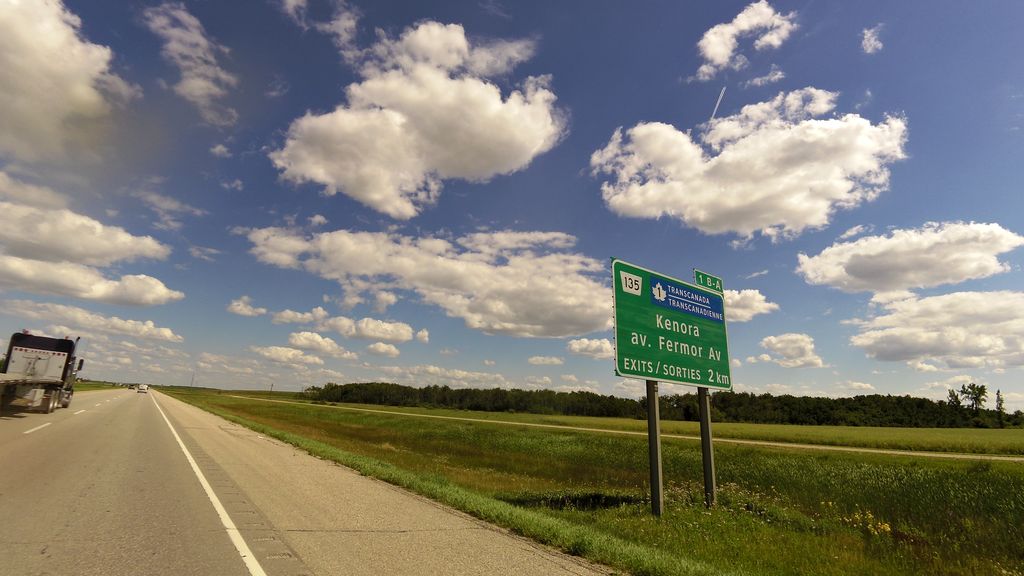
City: winnipeg